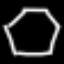
Label: octagon